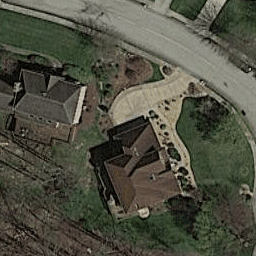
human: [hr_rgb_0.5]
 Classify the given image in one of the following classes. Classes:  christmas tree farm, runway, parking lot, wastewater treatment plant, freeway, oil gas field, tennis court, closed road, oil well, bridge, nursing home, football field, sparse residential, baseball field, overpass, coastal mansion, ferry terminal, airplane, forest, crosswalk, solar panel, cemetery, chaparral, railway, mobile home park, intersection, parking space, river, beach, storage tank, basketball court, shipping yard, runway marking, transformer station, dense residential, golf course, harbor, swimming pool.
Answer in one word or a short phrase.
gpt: sparse residential